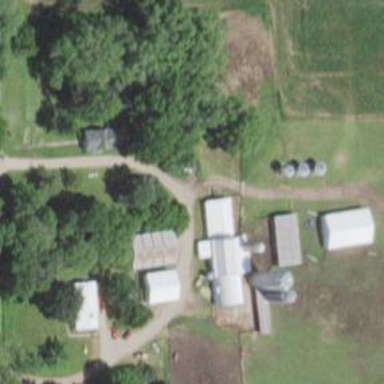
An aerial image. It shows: Farmyard area.